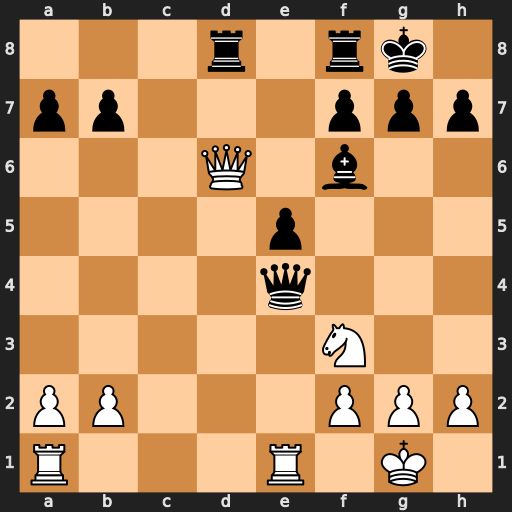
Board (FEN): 3r1rk1/pp3ppp/3Q1b2/4p3/4q3/5N2/PP3PPP/R3R1K1
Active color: w
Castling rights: -
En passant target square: -
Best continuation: Qxf8+ Kxf8 Rxe4